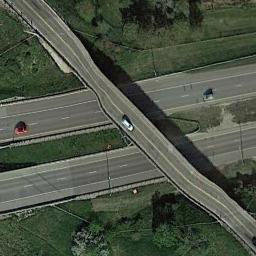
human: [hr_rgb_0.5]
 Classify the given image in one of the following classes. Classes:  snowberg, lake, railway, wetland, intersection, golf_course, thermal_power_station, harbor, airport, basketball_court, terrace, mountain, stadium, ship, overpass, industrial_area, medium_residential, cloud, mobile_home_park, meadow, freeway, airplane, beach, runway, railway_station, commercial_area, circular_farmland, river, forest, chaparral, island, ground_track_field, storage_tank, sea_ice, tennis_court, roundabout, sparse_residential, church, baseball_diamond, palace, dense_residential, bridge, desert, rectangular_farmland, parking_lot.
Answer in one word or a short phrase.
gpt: overpass